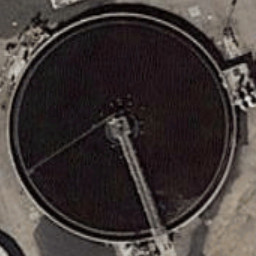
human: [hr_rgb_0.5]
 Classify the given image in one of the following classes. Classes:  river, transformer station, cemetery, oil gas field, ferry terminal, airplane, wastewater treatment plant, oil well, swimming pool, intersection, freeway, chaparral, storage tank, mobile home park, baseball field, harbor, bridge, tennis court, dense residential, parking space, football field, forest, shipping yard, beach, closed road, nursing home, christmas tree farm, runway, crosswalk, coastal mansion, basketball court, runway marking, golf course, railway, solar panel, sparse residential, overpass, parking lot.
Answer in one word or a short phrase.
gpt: wastewater treatment plant